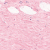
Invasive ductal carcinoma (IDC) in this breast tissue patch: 0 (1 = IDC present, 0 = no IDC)